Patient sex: M
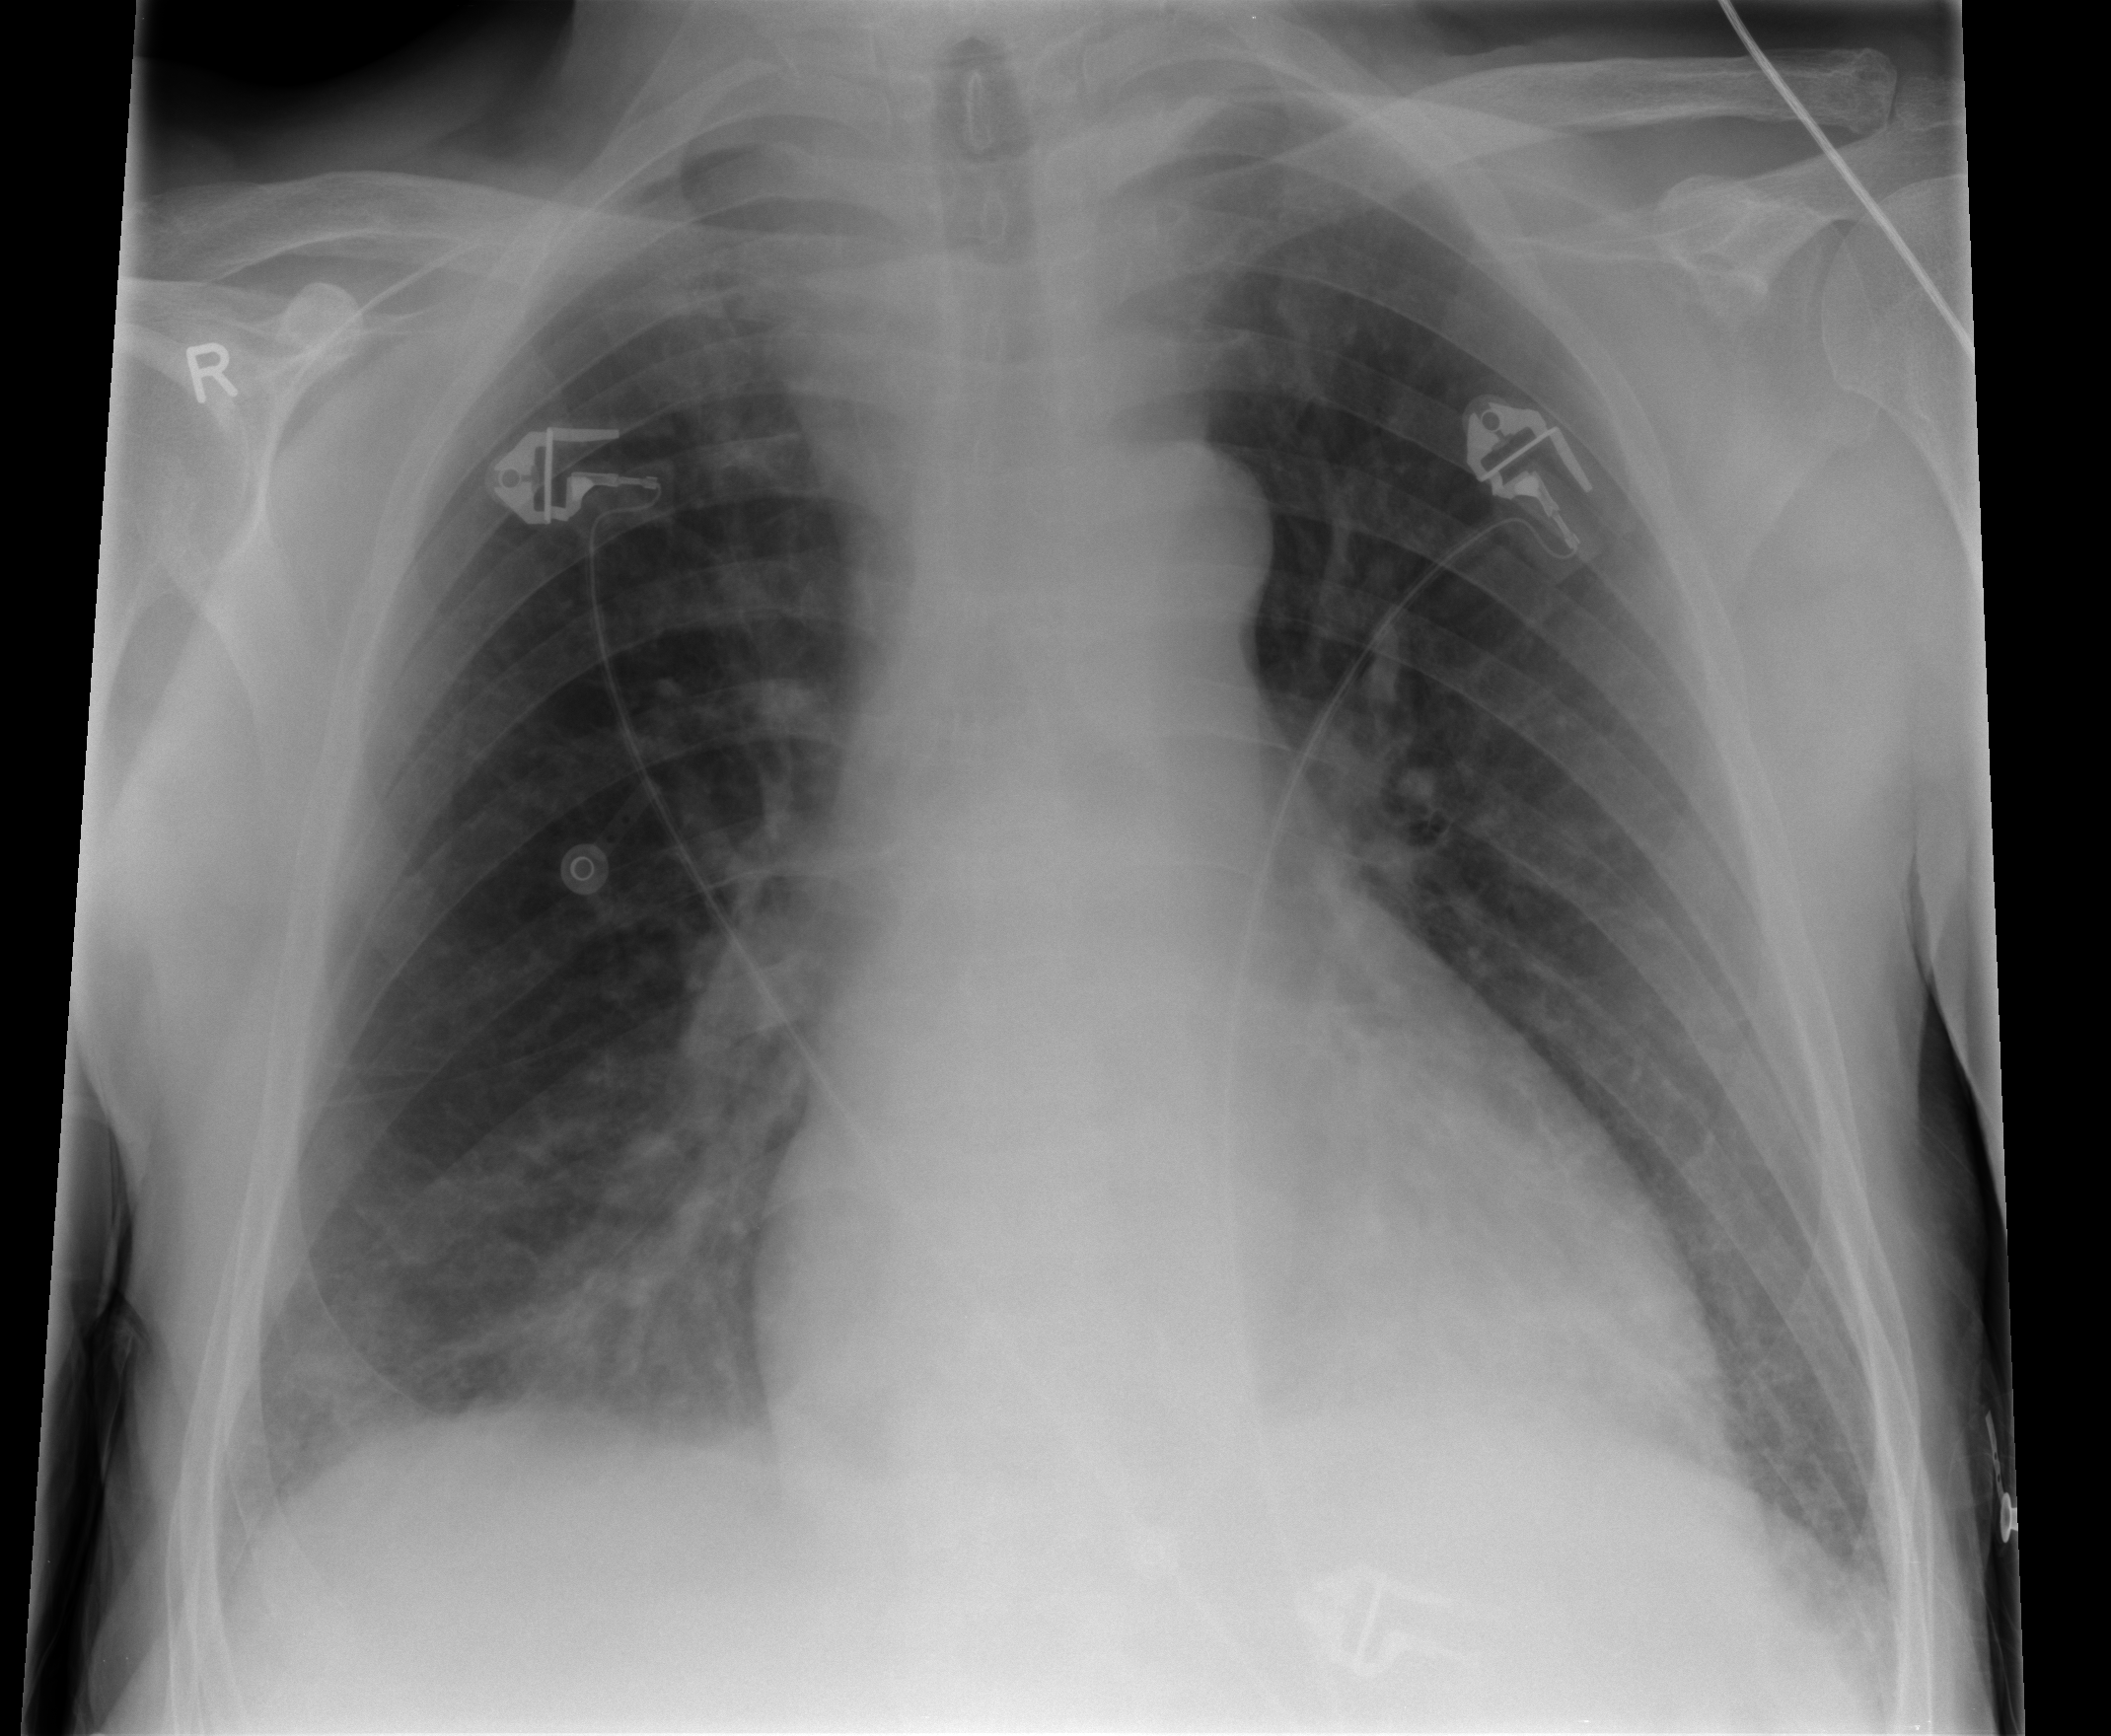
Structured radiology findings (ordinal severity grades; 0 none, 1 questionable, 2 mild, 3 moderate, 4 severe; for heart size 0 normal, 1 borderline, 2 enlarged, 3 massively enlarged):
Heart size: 1
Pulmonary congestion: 1
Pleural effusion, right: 1
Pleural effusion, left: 1
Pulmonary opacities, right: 2
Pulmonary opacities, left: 0
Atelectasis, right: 2
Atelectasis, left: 2